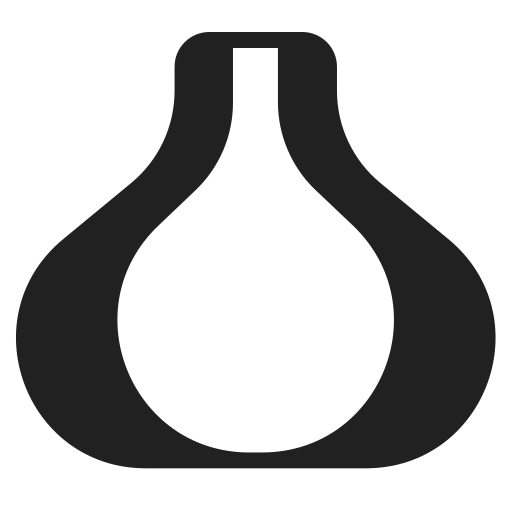
garlic high contrast